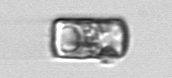
Label: Guinardia_delicatula